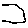
Label: hexagon